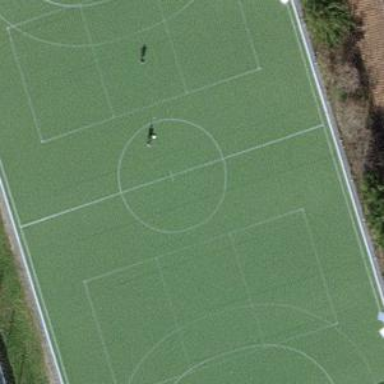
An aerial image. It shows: Handball pitch for leisure sports on the land.